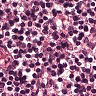
Metastatic tissue present: no